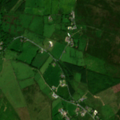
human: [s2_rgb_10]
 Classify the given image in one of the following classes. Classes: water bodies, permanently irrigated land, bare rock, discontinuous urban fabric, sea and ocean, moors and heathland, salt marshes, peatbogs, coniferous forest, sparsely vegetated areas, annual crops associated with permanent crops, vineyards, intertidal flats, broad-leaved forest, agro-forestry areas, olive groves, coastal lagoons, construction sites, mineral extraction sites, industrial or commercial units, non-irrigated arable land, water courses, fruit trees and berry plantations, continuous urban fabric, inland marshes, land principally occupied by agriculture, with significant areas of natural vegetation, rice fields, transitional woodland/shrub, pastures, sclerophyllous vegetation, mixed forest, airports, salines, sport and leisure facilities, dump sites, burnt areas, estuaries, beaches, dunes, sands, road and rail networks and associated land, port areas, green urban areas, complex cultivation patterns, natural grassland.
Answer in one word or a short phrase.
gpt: pastures, land principally occupied by agriculture, with significant areas of natural vegetation, coniferous forest, mixed forest, moors and heathland, peatbogs